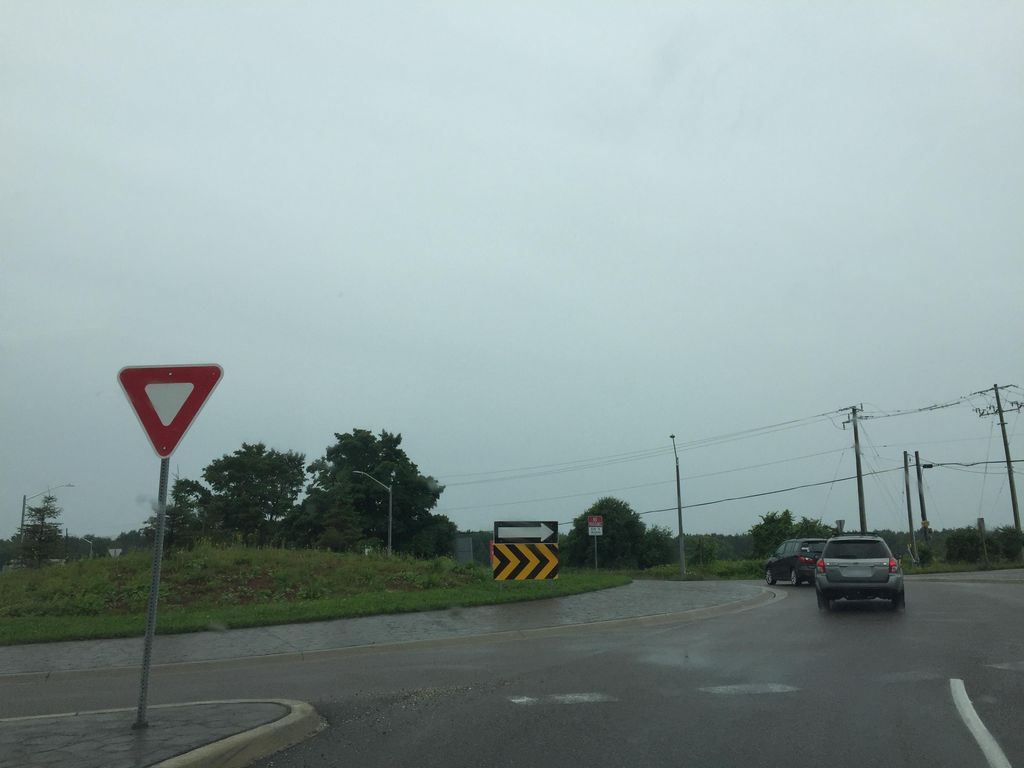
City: kitchener-waterloo